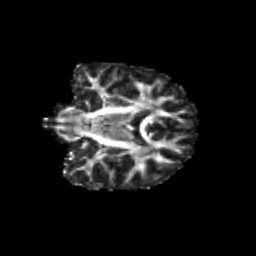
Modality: FA
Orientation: coronal
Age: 13
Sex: female
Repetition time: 9.5 s
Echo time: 0.089 s